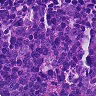
Metastatic tissue present: no